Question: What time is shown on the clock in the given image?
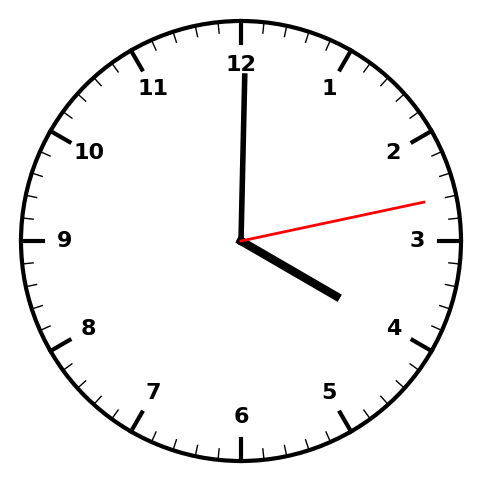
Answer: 04:00:13